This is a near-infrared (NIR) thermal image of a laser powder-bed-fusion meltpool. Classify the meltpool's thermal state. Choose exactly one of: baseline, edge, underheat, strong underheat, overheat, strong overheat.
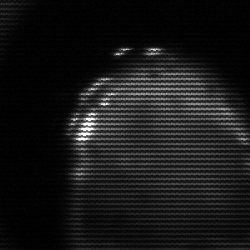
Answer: edge